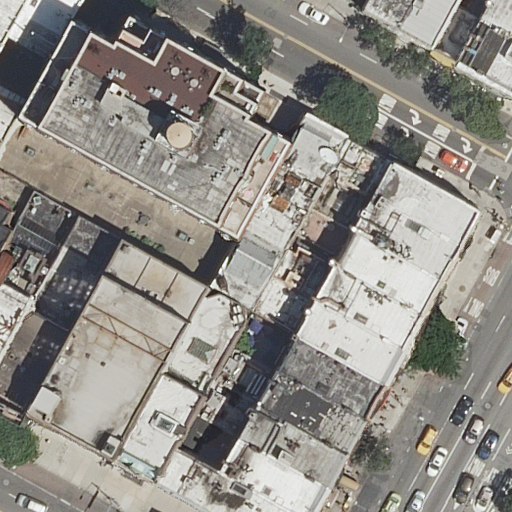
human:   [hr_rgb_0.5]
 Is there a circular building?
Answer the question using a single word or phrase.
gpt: no

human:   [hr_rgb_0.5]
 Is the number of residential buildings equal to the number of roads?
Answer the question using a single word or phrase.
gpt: no

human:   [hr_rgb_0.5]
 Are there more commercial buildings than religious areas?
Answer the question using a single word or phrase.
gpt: no

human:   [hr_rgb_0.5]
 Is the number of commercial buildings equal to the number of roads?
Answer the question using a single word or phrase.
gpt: no

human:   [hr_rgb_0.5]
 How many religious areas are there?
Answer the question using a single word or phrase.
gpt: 0

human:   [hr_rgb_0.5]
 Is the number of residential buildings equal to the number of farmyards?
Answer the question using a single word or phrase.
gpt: no

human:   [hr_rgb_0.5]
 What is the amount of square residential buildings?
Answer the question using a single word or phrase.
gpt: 0

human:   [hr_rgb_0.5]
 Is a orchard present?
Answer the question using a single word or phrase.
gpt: no

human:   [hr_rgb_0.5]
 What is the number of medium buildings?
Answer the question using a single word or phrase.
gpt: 14

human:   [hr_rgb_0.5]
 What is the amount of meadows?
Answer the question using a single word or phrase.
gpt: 0

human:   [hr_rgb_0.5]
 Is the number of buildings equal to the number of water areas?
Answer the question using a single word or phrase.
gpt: no

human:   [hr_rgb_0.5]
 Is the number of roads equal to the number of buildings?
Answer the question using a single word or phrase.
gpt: no

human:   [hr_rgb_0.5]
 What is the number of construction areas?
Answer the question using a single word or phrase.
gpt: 0

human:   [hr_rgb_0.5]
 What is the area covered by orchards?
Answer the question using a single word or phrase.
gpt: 0m2

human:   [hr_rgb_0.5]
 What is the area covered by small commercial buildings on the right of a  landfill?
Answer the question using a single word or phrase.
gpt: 0m2

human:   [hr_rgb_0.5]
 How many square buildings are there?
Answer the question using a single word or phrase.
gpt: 0

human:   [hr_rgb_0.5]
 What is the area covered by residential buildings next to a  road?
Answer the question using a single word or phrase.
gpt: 6223m2

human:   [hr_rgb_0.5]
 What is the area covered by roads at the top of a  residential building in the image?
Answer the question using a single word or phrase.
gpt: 0m2

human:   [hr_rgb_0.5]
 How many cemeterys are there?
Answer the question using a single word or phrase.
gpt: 0

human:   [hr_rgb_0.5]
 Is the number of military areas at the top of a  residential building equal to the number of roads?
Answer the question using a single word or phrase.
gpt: no

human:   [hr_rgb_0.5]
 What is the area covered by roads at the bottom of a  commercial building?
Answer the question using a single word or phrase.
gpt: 0m2

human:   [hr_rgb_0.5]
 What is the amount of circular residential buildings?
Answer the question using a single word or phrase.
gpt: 0

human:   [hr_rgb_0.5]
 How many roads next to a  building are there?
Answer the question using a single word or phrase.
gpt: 5

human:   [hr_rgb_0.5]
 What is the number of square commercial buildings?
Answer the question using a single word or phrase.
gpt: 0

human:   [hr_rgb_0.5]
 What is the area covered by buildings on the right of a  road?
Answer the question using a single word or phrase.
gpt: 4524m2

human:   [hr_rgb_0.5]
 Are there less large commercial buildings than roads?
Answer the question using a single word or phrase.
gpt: yes

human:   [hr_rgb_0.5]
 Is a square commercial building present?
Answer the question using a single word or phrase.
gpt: no

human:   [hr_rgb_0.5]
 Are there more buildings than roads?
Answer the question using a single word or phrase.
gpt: yes

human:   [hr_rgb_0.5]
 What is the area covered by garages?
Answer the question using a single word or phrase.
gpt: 0m2

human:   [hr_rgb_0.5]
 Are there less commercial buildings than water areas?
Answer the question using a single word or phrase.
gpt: no

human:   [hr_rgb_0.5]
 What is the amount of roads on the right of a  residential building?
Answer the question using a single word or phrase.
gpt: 4

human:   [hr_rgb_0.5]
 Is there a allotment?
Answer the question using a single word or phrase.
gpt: no

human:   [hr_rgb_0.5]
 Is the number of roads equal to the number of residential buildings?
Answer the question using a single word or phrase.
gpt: no

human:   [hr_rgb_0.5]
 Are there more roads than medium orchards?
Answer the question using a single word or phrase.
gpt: yes

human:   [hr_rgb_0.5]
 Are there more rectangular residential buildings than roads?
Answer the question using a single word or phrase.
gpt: yes

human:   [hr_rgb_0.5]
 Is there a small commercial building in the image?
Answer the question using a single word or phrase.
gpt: no